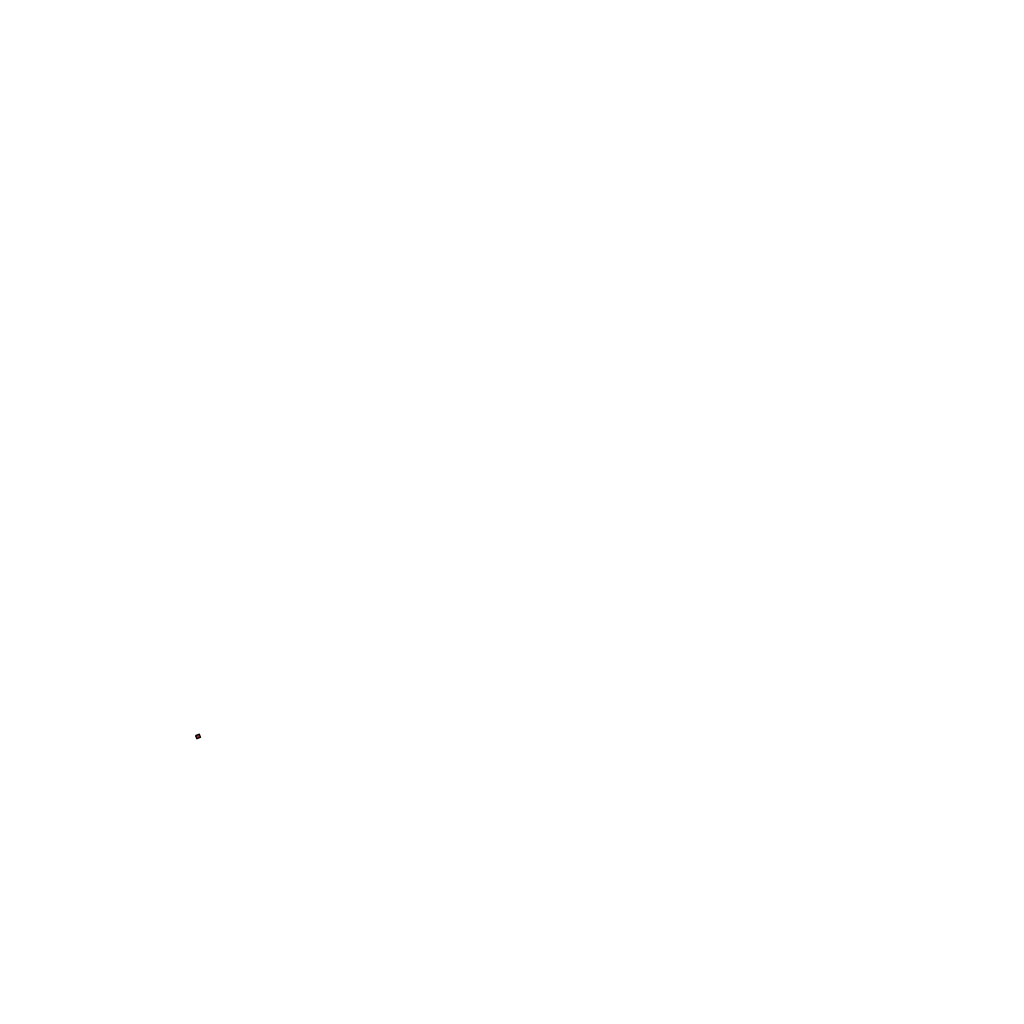
Tags: overhead vector_map, recreation, special, individual_rise, density_1, Facility, 1.0 km²